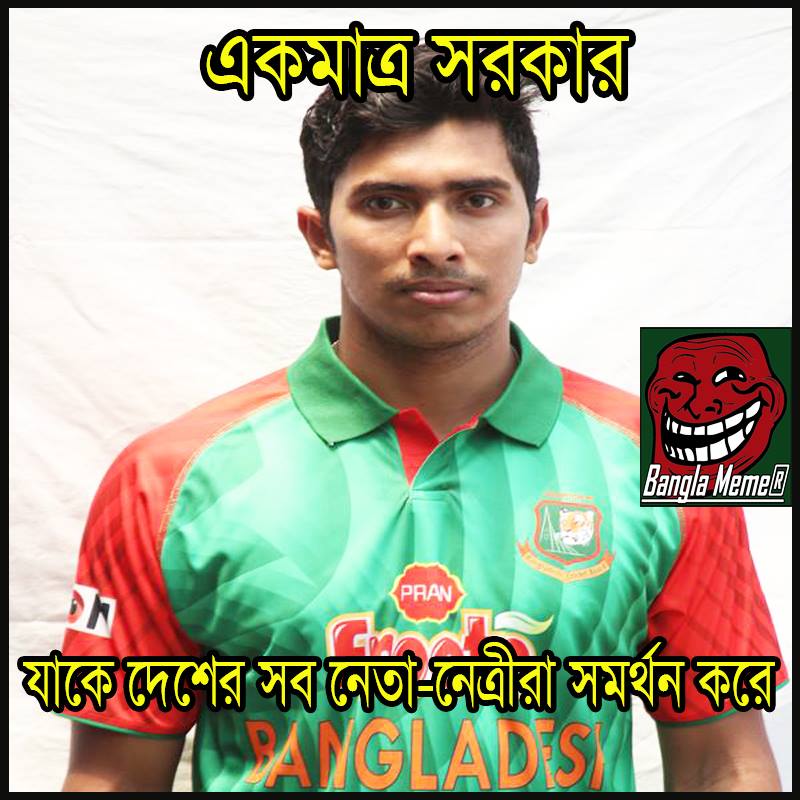
Text: একমাত্র সরকার যাকে দেশের সব নেতা-নেত্রীরা সমর্থন করে
Label: Non Hate